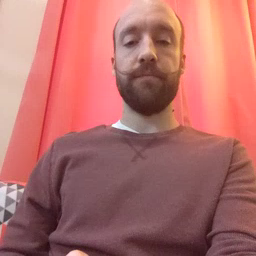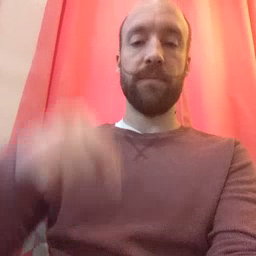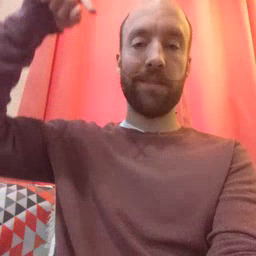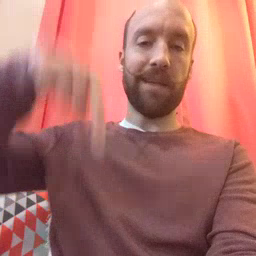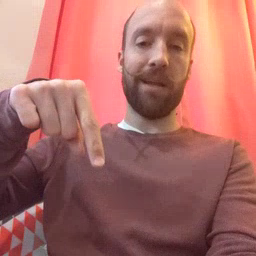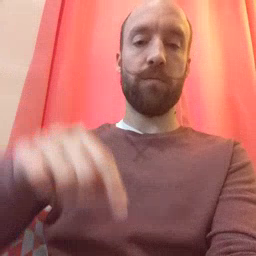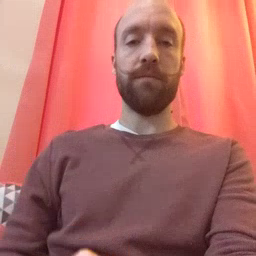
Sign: down